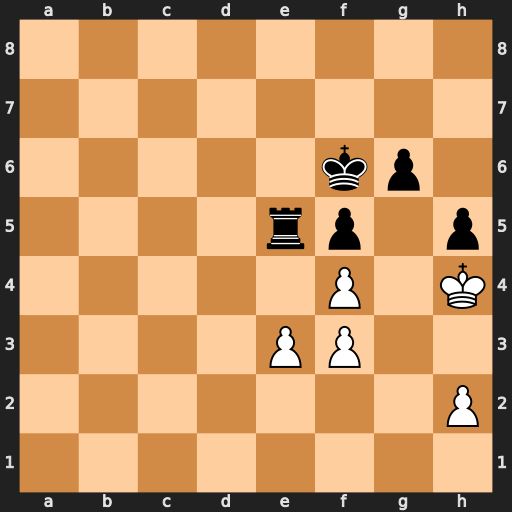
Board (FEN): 8/8/5kp1/4rp1p/5P1K/4PP2/7P/8
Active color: w
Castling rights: -
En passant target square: -
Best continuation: fxe5+ Kxe5 Kg5